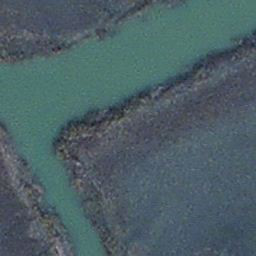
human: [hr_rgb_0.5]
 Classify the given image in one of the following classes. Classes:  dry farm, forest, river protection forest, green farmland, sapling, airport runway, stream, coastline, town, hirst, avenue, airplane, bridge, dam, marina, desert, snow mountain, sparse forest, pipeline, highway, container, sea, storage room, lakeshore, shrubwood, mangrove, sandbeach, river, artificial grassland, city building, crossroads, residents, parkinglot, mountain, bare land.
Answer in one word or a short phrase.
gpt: stream